Field crop: tomato
Growth stage: 1
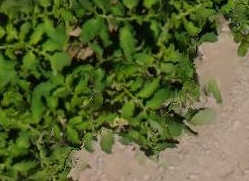
Species: tomato